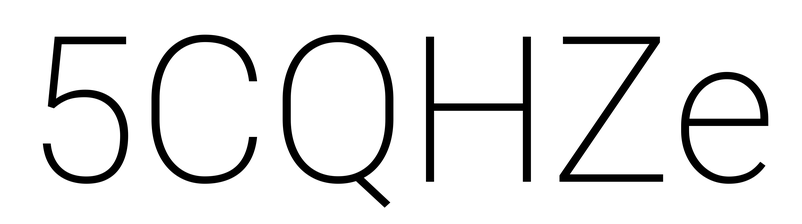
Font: Roboto_ExtraLight